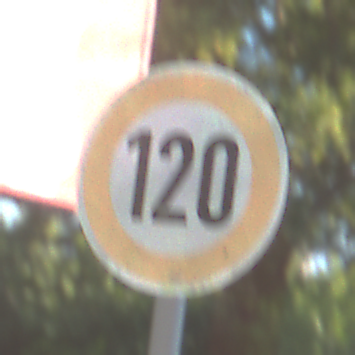
Verkehrszeichen: Geschwindigkeit120
Umgebung: Outdoor, Urban
Tageszeit: MorningAfternoon
Wetter: Clear
Licht: Natural
Jahreszeit: NotSpecified
Kontrast: HighContrast